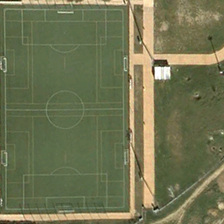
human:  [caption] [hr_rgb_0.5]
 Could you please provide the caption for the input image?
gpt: a football field is near two pieces of meadows .

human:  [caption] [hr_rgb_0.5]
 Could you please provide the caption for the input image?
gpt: a football field is near two pieces of meadows .

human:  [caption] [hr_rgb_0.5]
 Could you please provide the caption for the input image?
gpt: a football field is near two pieces of meadows .

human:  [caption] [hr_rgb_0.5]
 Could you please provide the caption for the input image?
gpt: a football field is near two pieces of meadows .

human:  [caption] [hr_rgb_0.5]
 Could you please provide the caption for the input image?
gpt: a football field is near two pieces of meadows .